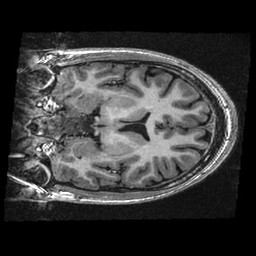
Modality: T1w
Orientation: coronal
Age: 22
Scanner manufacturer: ge
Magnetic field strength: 3 T
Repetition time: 0.008168 s
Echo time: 0.003088 s